Question: I understand that there are quite a few questions out there about parsing a HTML table. However, after doing some research and looking into Jsoup I'm a little stumped by it.
I have a timetable

I want to parse to take out the text of the '<td>' tags, but keeping it in some sort of format.
By just messing around with Jsoup trying out the avaliable functions and looking at the Cookbook and the current API documentation. From this I have managed to do the following;
'''
Document doc = Jsoup.connect("http://crwnmis3.staffs.ac.uk/Reporting/Individual;Student%20Sets;name;L2SE?&template=Online%20One%20Page%20Student%20Set&days=1-5&periods=5-53&width=0&height=0").get();
String title = doc.select("td").text();
System.out.println(title);
'''
The only issue is this prints out one long string.
I'd much rather have the data split up into manageable chunks. Maybe I could do a 'title.Split();'?
However, that would mean no lecture has a time. Unless there is away of counting white spaces and doing a count for the time, assuming each white space is 15 minutes.
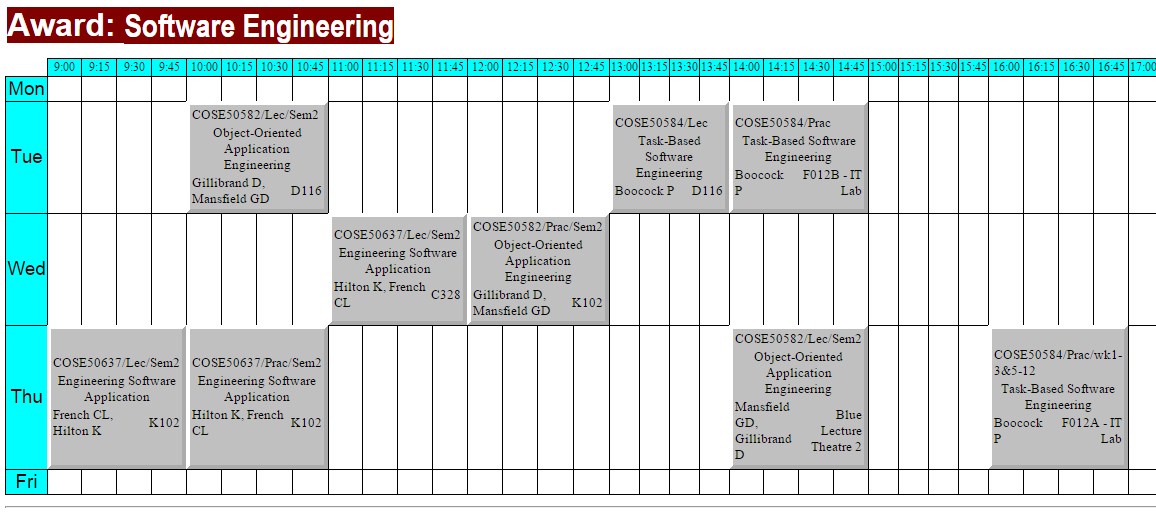
Answer: I would start by processing a row at each time. so i would start by getting the quarters of hour after each weekday, using a selector like
'''
tr td.row-label-one:contains(Tue) ~ td
'''
If you loop the contents of an array like ["Mon","Tue",..."Fri"] you can process the all week.
This css query will give you the td element siblings in that weekday.
and those siblings are the quarters of hour in that weekday.
So just use 9am as you base and count until you find a non empty element
like "COSE50582/Lec/Sem2 Object-Oriented Application Engineering Gillibrand D, Mansfield GD D116"
You can find this element at index 4, so 9 + (15 min * 4 ) = 10 am
Note: For simplicity sake im assuming all subjects only have 4 quarters in duration otherwise you could use the colspan to calculate the subjects duration.